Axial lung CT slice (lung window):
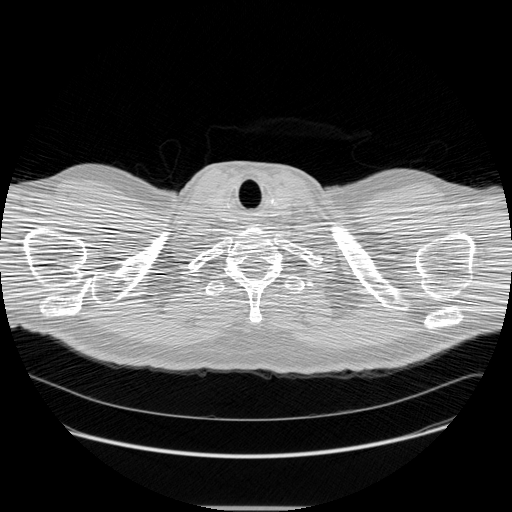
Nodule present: no